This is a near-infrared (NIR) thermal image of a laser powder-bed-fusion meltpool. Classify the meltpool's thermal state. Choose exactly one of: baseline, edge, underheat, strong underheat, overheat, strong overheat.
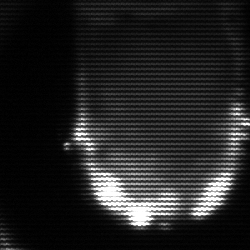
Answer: baseline